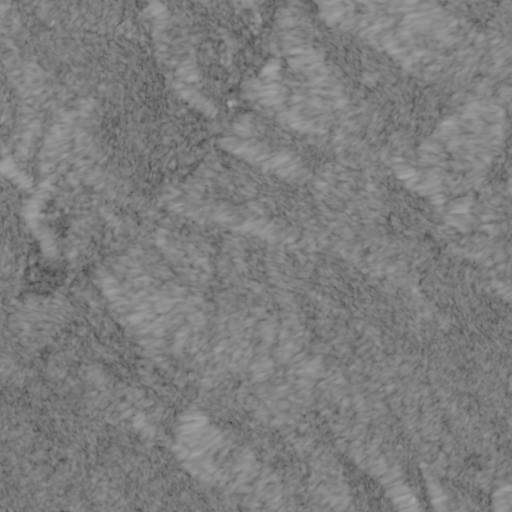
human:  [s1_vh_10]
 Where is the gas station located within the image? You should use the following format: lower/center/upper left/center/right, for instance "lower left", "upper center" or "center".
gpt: The gas station is located in the upper center of the image.
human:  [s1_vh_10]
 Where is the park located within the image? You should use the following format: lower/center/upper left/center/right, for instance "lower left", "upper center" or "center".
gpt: The park is located in the upper center of the image.
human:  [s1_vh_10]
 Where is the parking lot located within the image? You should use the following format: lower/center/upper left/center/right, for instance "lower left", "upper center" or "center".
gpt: The parking lot is located in the upper center of the image.
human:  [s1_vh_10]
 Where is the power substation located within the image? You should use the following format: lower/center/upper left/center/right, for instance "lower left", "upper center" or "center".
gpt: The power substation is located in the upper center of the image.
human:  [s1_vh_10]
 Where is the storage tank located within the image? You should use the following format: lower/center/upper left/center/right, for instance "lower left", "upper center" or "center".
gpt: The storage tank is located in the center left of the image.
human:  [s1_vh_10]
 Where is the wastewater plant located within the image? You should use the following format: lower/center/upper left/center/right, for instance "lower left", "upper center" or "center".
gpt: The wastewater plant is located in the center left of the image.
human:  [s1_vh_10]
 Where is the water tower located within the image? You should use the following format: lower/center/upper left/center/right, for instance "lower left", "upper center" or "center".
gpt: The water tower is located in the lower left of the image.
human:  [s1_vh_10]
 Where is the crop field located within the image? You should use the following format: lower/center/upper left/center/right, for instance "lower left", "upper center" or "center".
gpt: There is no crop field in the image.

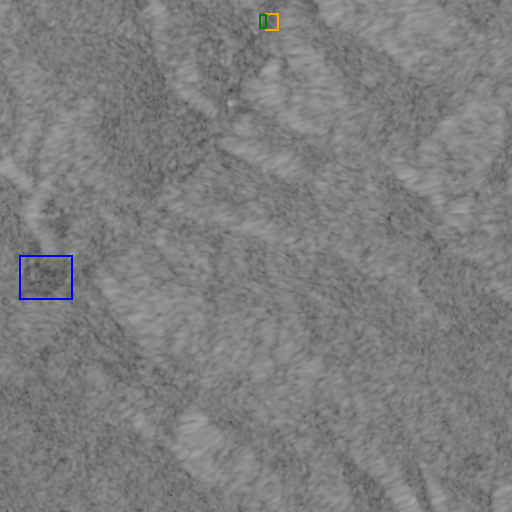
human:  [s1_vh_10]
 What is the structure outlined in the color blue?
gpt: The structure outlined in blue is a crop field.
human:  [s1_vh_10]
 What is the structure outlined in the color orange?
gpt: The structure outlined in orange is a park.
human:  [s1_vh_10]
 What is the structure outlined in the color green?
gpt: The structure outlined in green is a parking lot.
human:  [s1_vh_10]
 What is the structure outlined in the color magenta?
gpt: There is no magenta outline.